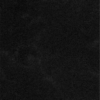
Label: dusty